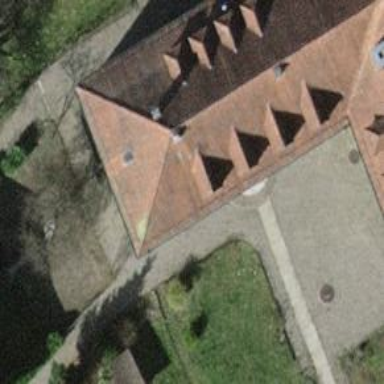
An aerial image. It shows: Building with pyramidal roof shape.